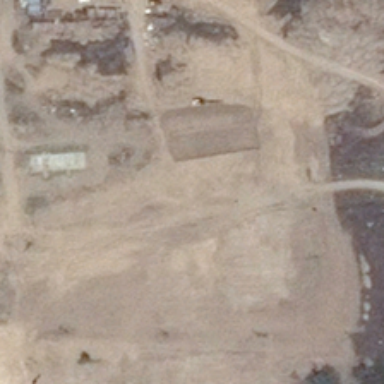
Several buildings and some paths are built on this bareland .